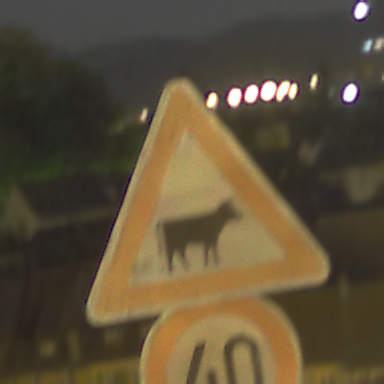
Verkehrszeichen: ViehtriebLinks
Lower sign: Geschwindigkeit40
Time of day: Night
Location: Outdoor (Urban)
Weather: PartlyCloudy
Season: NotSpecified
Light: Artificial